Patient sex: F
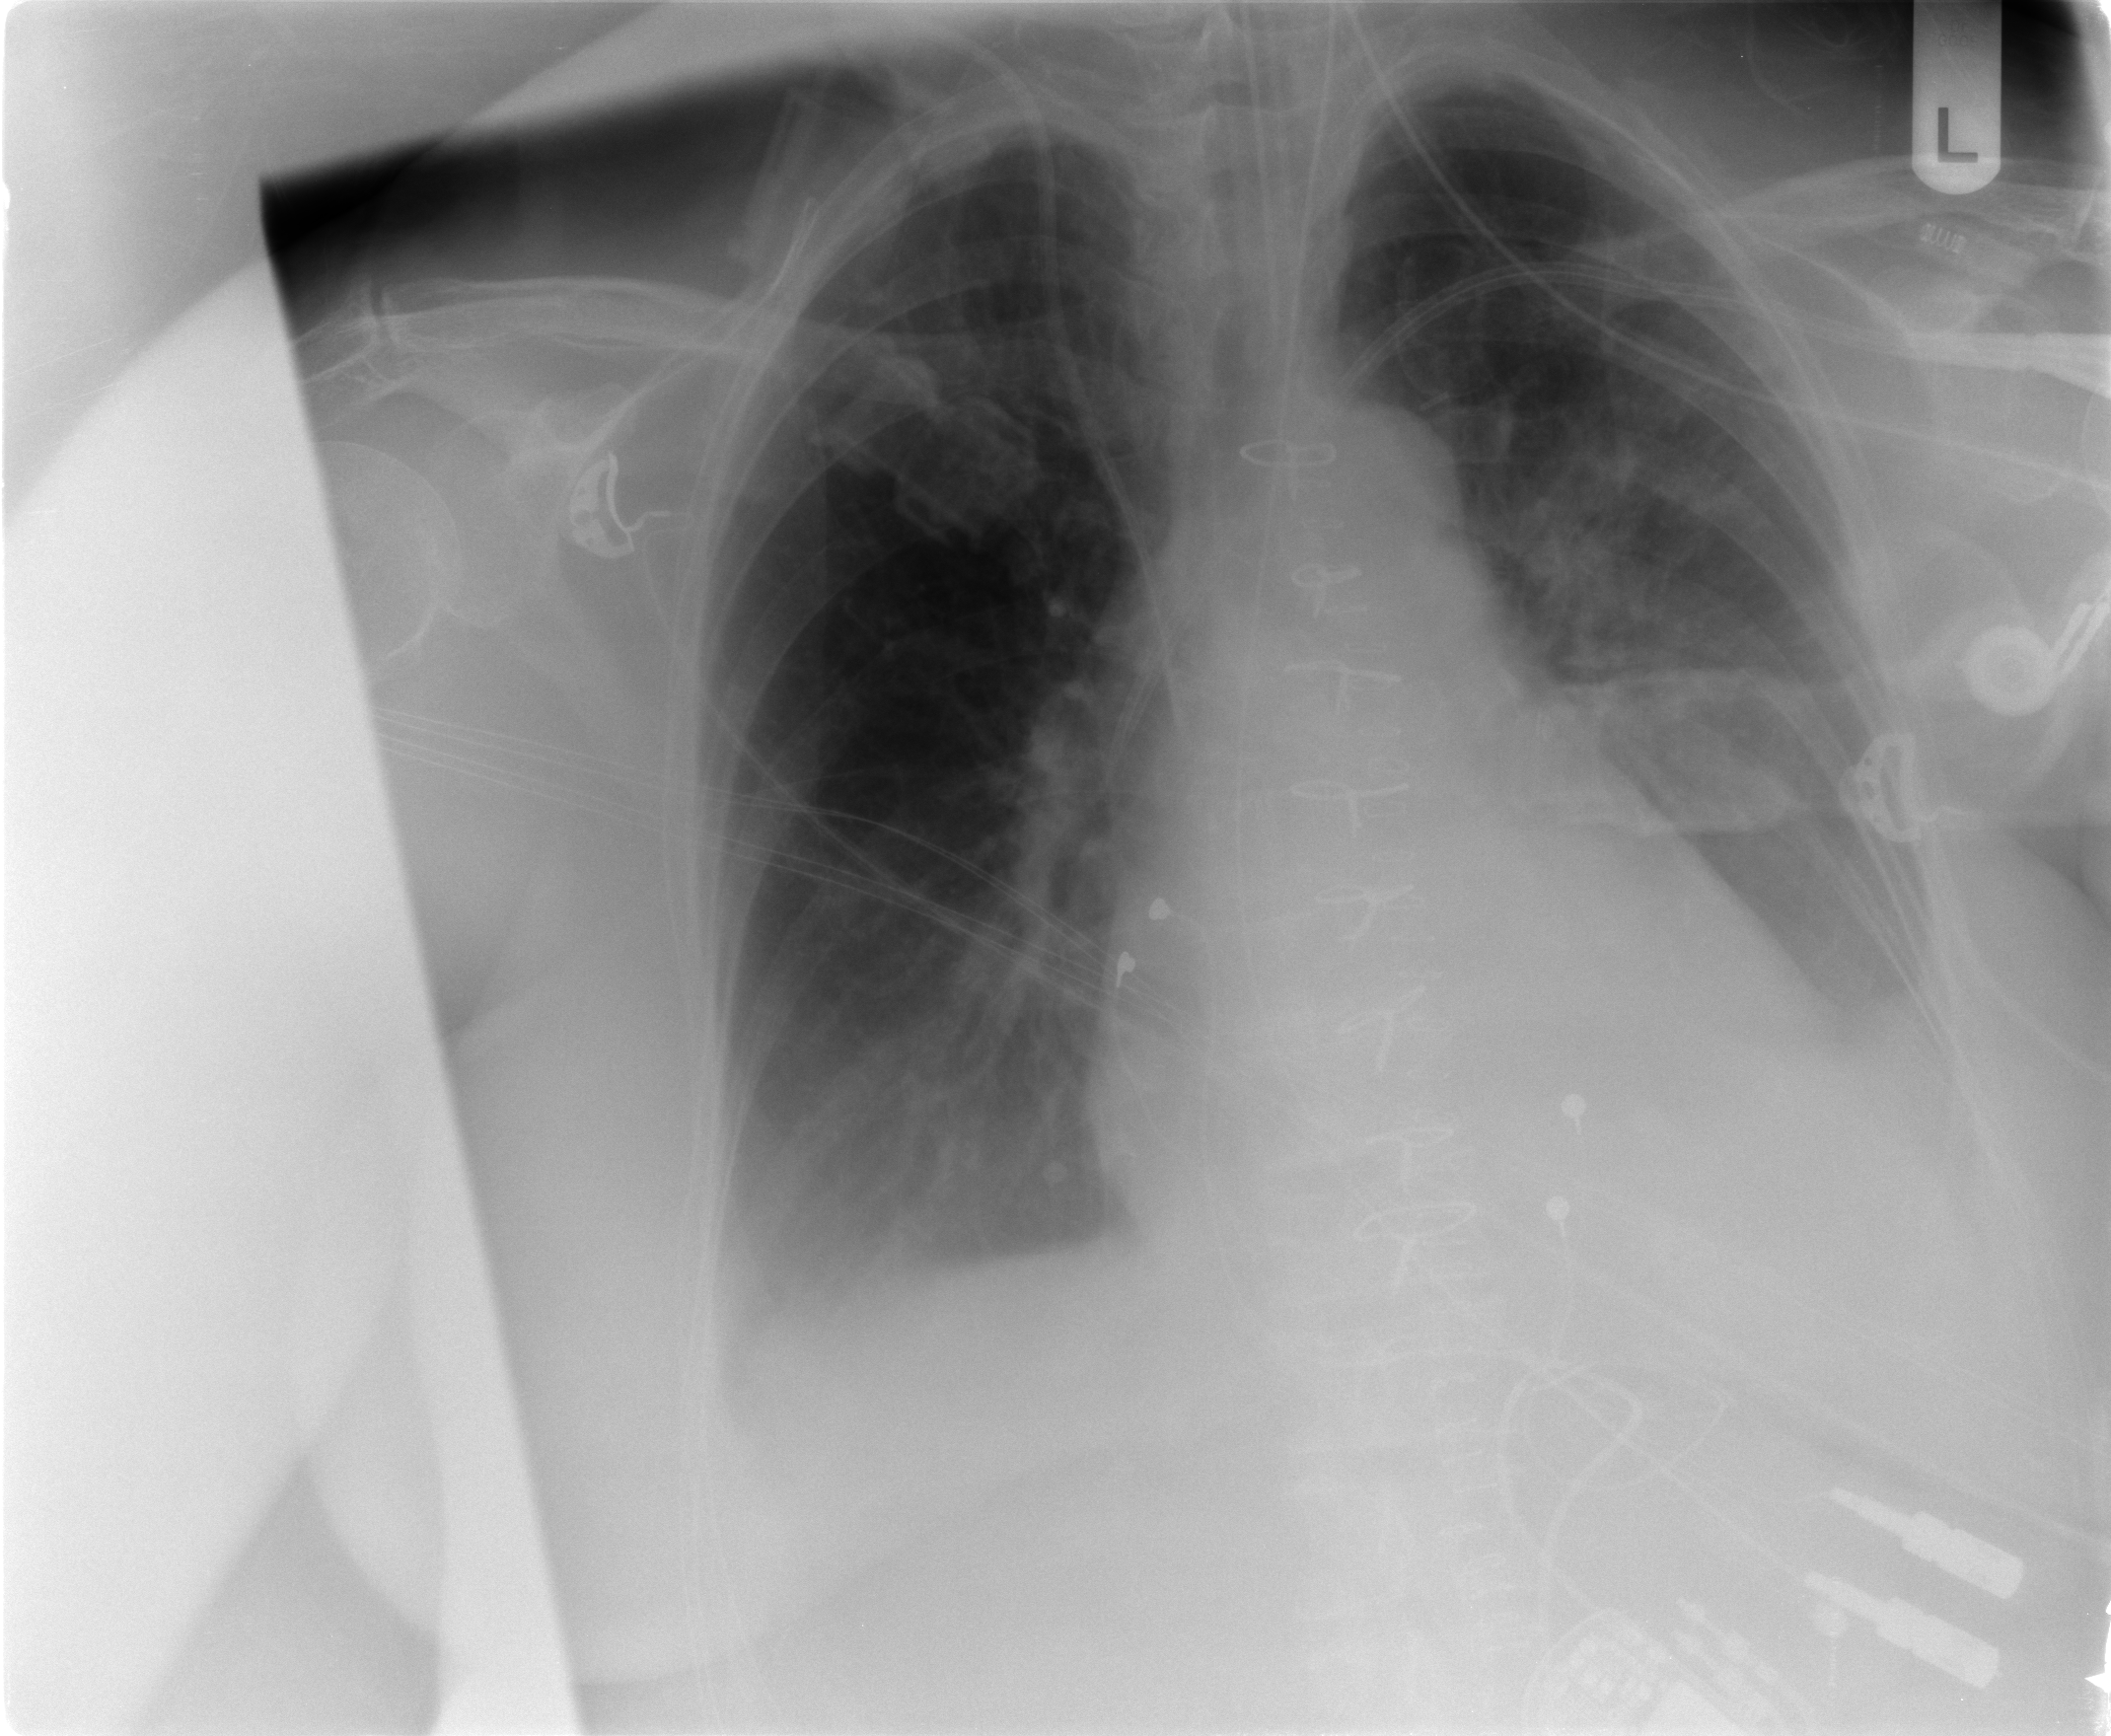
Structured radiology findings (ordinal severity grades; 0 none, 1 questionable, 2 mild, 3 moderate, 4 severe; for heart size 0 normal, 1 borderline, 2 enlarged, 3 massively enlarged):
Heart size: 0
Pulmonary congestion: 1
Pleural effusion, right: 1
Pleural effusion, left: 1
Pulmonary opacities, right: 0
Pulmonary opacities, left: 2
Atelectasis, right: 2
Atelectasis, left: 2